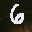
Label: 6